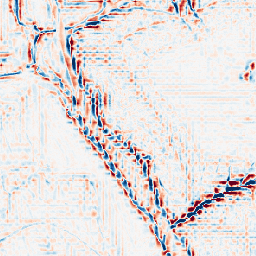
Category: wavelet
Decomposition family: wavelet_dwt
Decomposition parameters: wavelet: db2
level: 3
Upsampling method: bicubic_3x
Upsampling parameters: scale: 3
Upsampling scale: 3